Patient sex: M
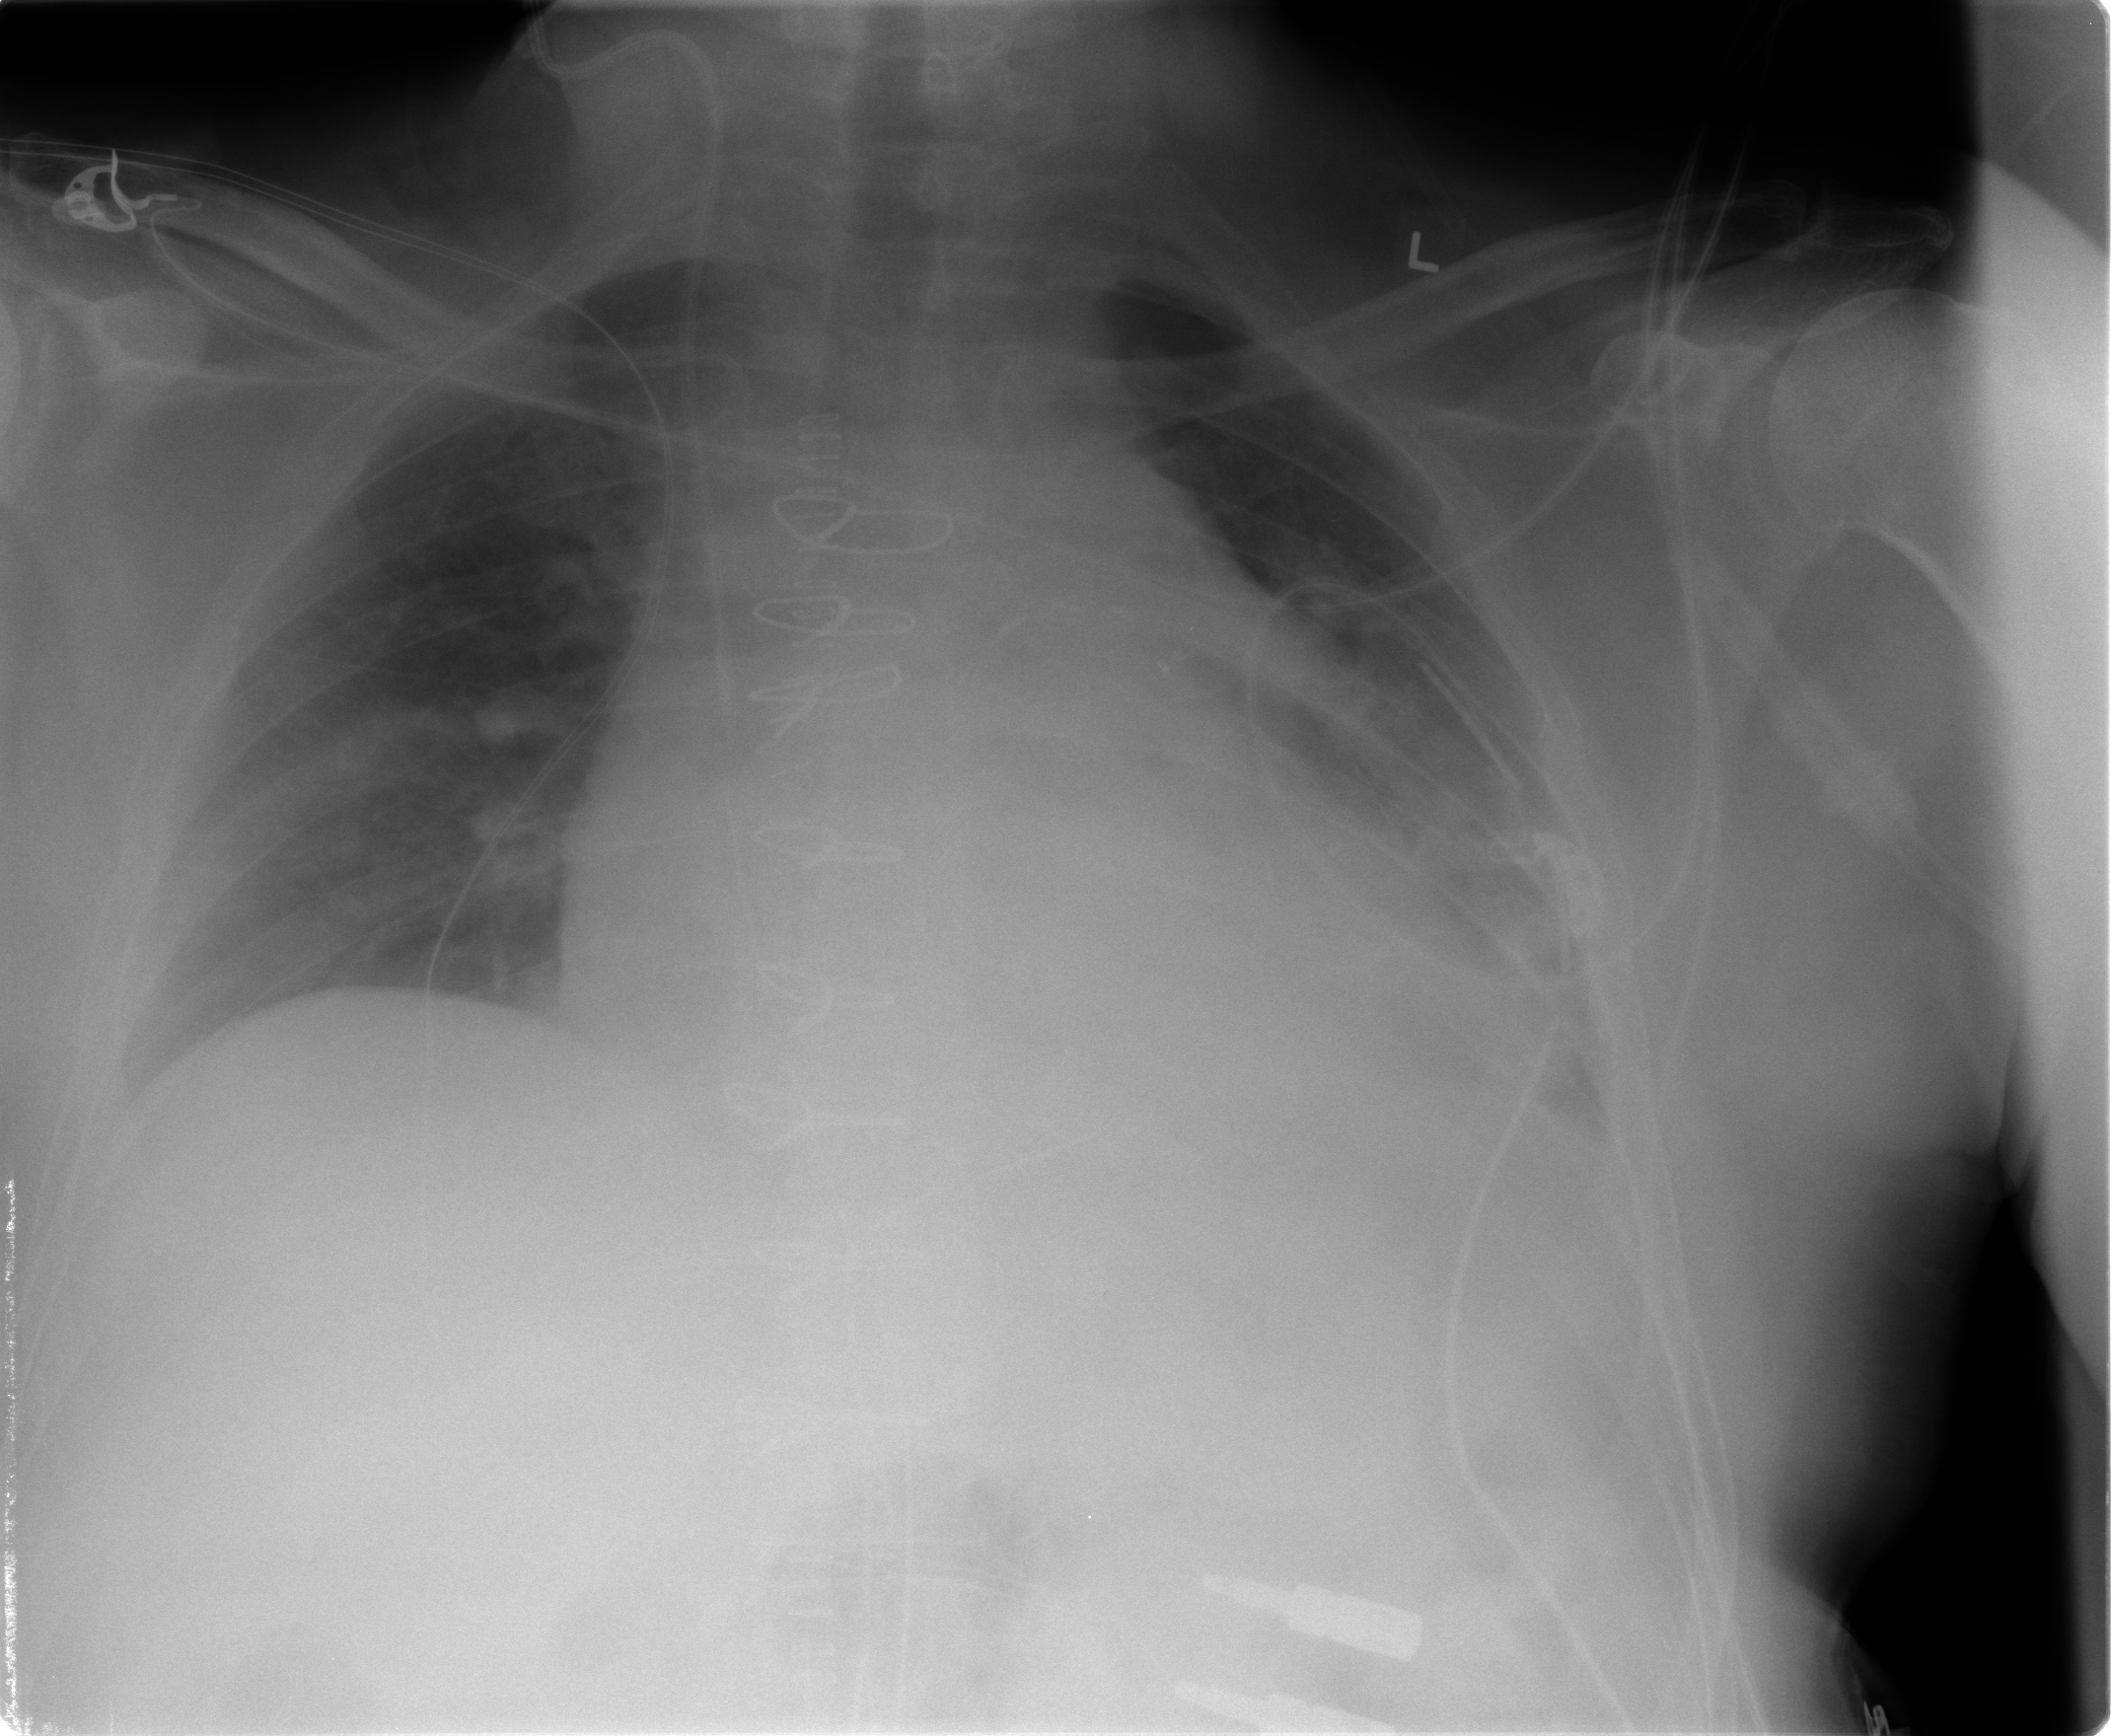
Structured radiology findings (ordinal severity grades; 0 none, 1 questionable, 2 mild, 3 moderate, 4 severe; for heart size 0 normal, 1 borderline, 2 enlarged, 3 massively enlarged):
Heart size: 3
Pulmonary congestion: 0
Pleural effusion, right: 0
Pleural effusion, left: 2
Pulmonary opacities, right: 0
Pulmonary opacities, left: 2
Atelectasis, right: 0
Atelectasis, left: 2